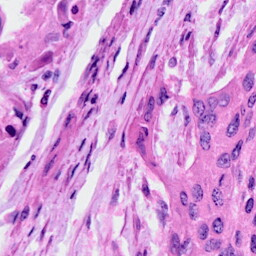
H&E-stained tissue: Cervix